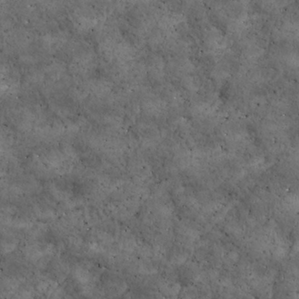
Label: non_frost